Field crop: maize
Growth stage: 2
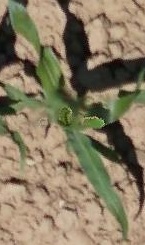
Species: maize